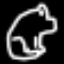
Label: frog